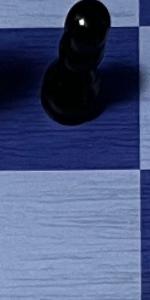
Label: Empty